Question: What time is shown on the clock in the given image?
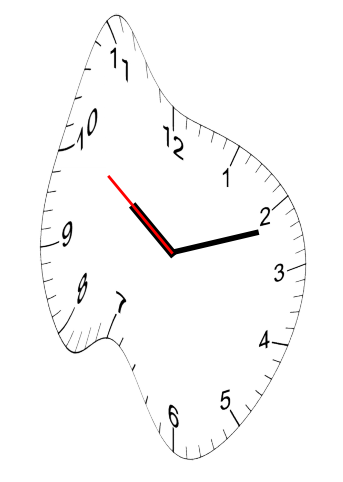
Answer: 10:11:51